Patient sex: M
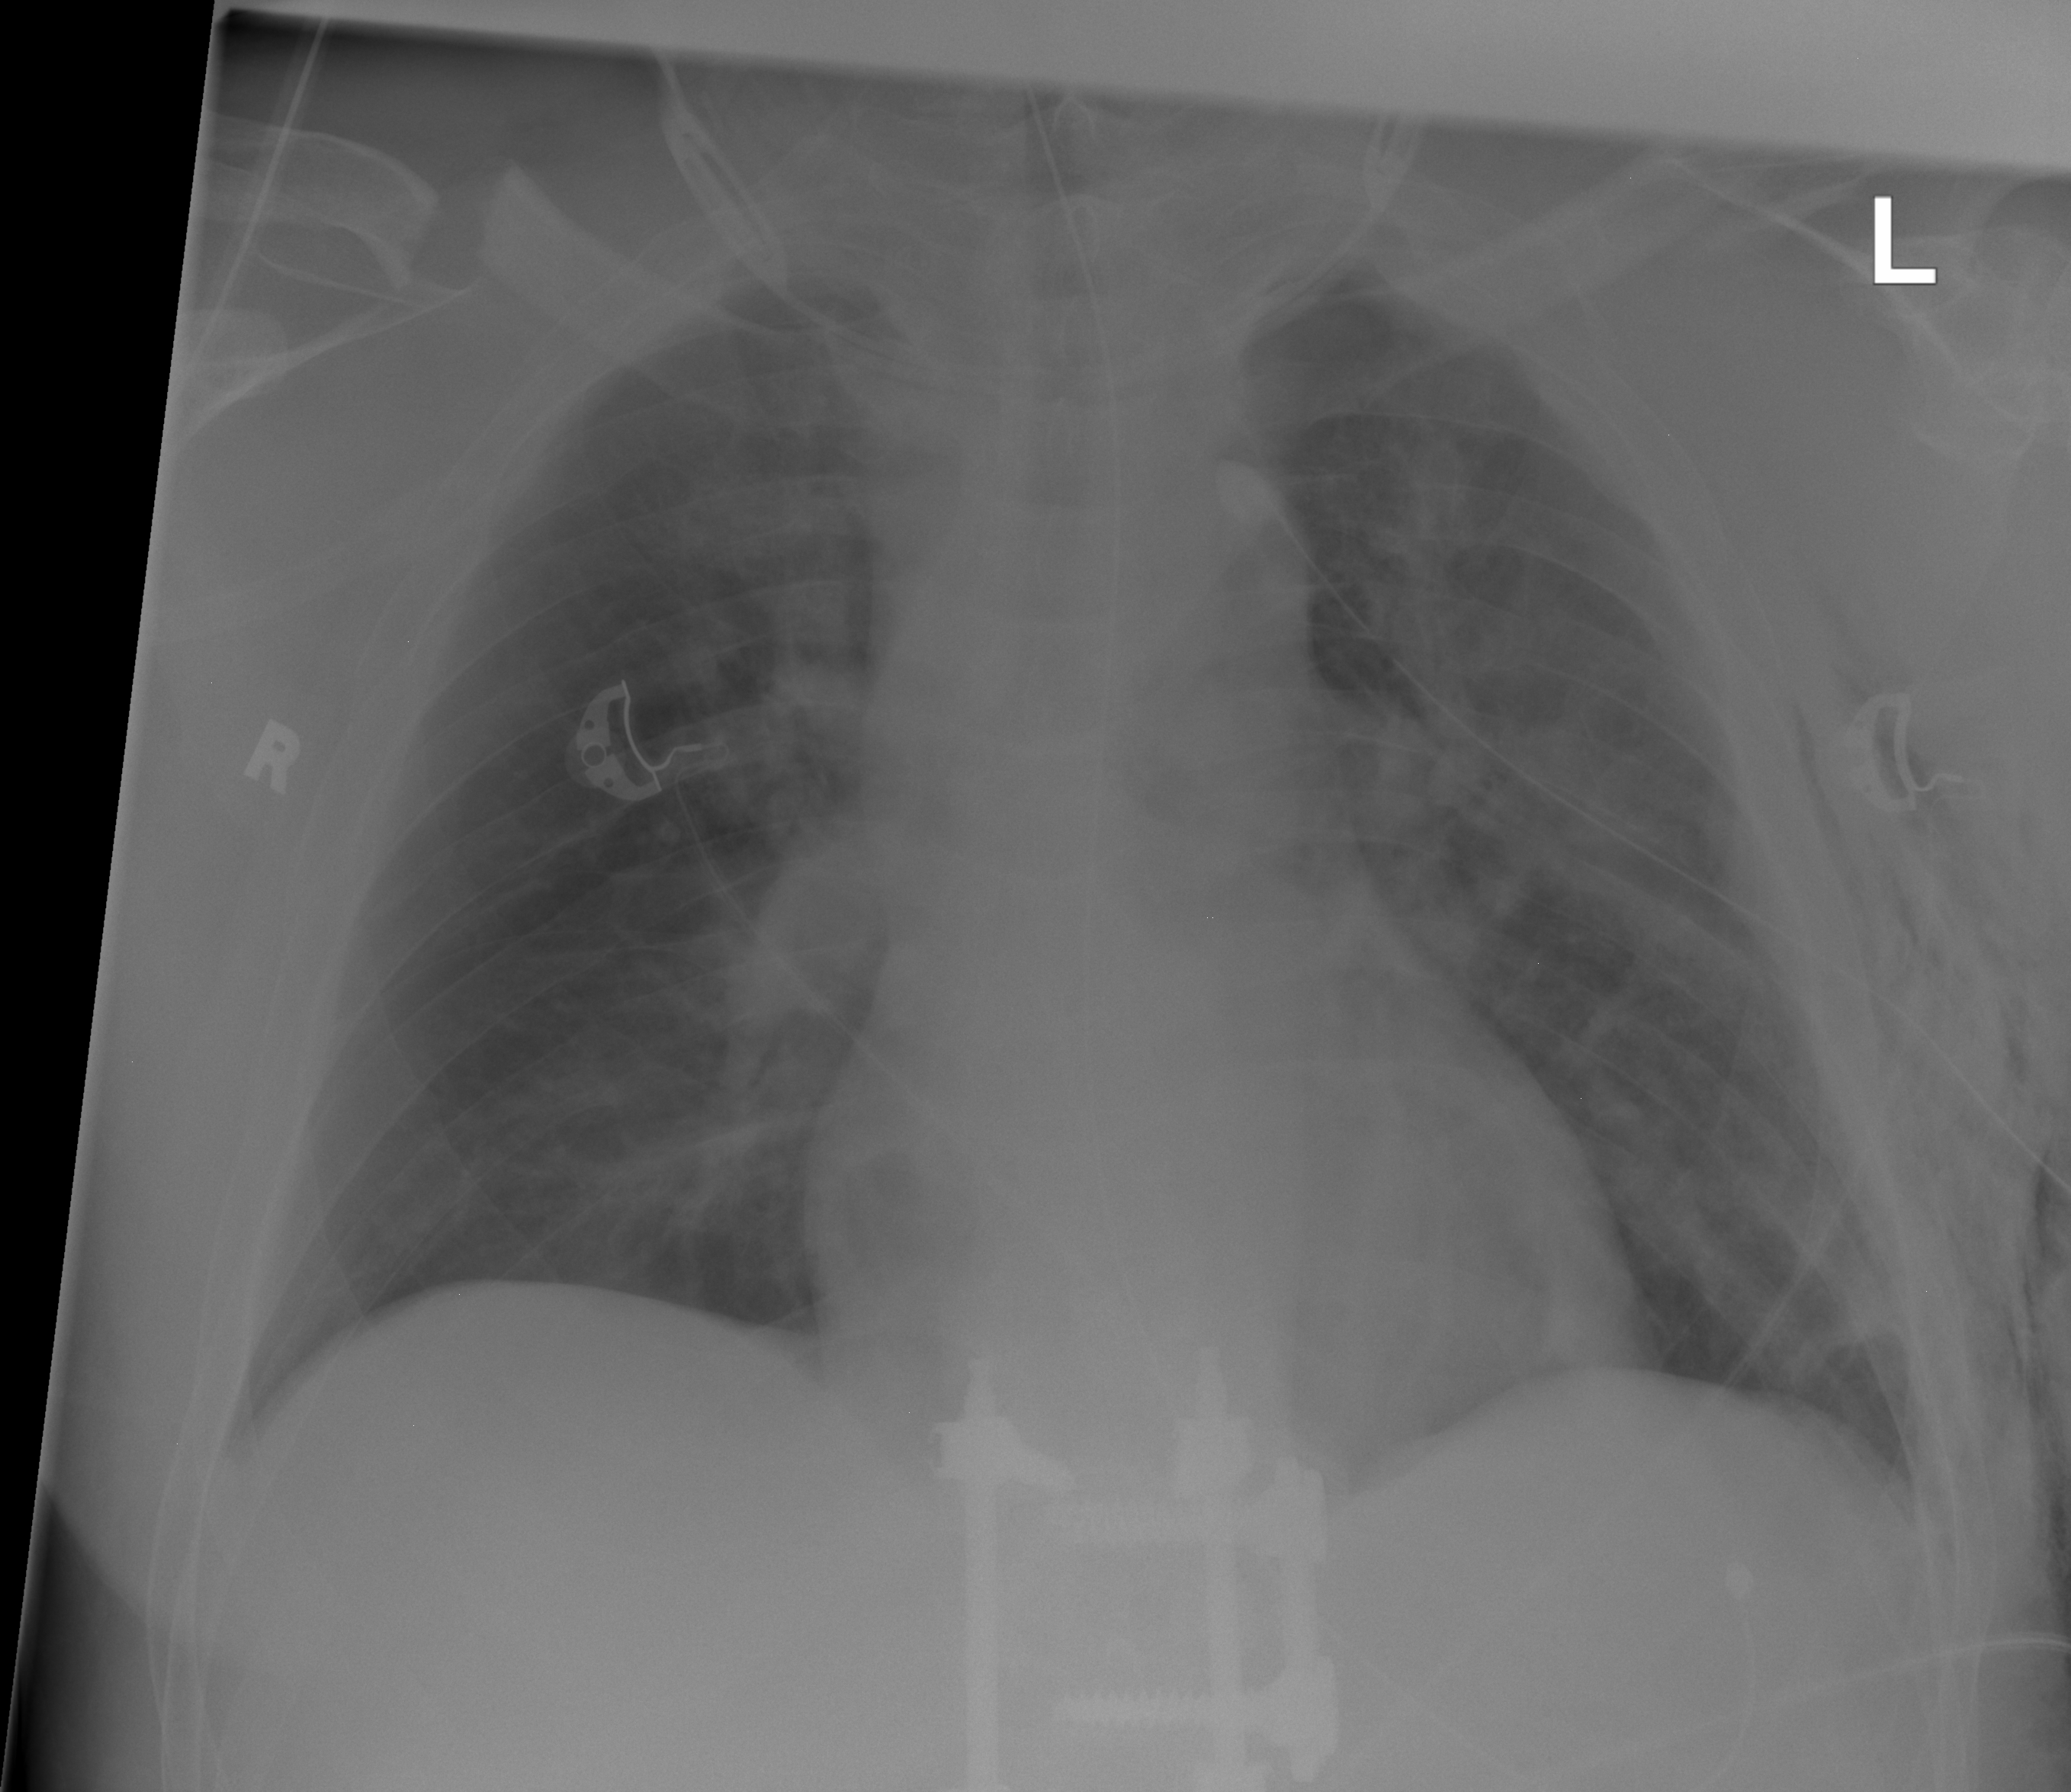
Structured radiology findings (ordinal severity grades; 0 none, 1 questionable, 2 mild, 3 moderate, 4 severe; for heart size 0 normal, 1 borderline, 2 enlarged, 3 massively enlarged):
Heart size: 0
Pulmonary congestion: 2
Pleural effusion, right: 0
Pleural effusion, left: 0
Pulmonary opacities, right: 0
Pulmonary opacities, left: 2
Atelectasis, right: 0
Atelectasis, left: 2